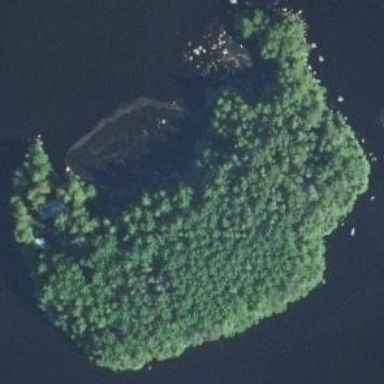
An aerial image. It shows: Islet.